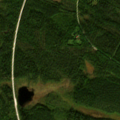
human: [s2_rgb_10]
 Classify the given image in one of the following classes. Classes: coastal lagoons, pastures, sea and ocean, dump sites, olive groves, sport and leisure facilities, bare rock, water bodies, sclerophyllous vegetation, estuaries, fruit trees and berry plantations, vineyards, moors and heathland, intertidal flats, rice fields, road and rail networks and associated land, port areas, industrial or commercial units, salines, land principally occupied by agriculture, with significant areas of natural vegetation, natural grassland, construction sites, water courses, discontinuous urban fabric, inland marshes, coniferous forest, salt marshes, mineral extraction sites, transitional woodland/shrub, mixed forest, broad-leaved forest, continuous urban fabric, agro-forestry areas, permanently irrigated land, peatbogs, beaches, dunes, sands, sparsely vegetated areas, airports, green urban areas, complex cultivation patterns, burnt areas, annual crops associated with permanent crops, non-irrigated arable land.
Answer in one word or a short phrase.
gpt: coniferous forest